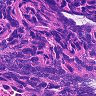
Metastatic tissue present: no